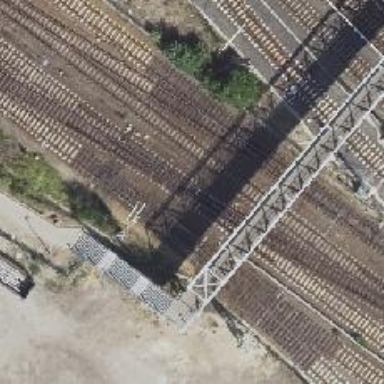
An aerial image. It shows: Railway switch.